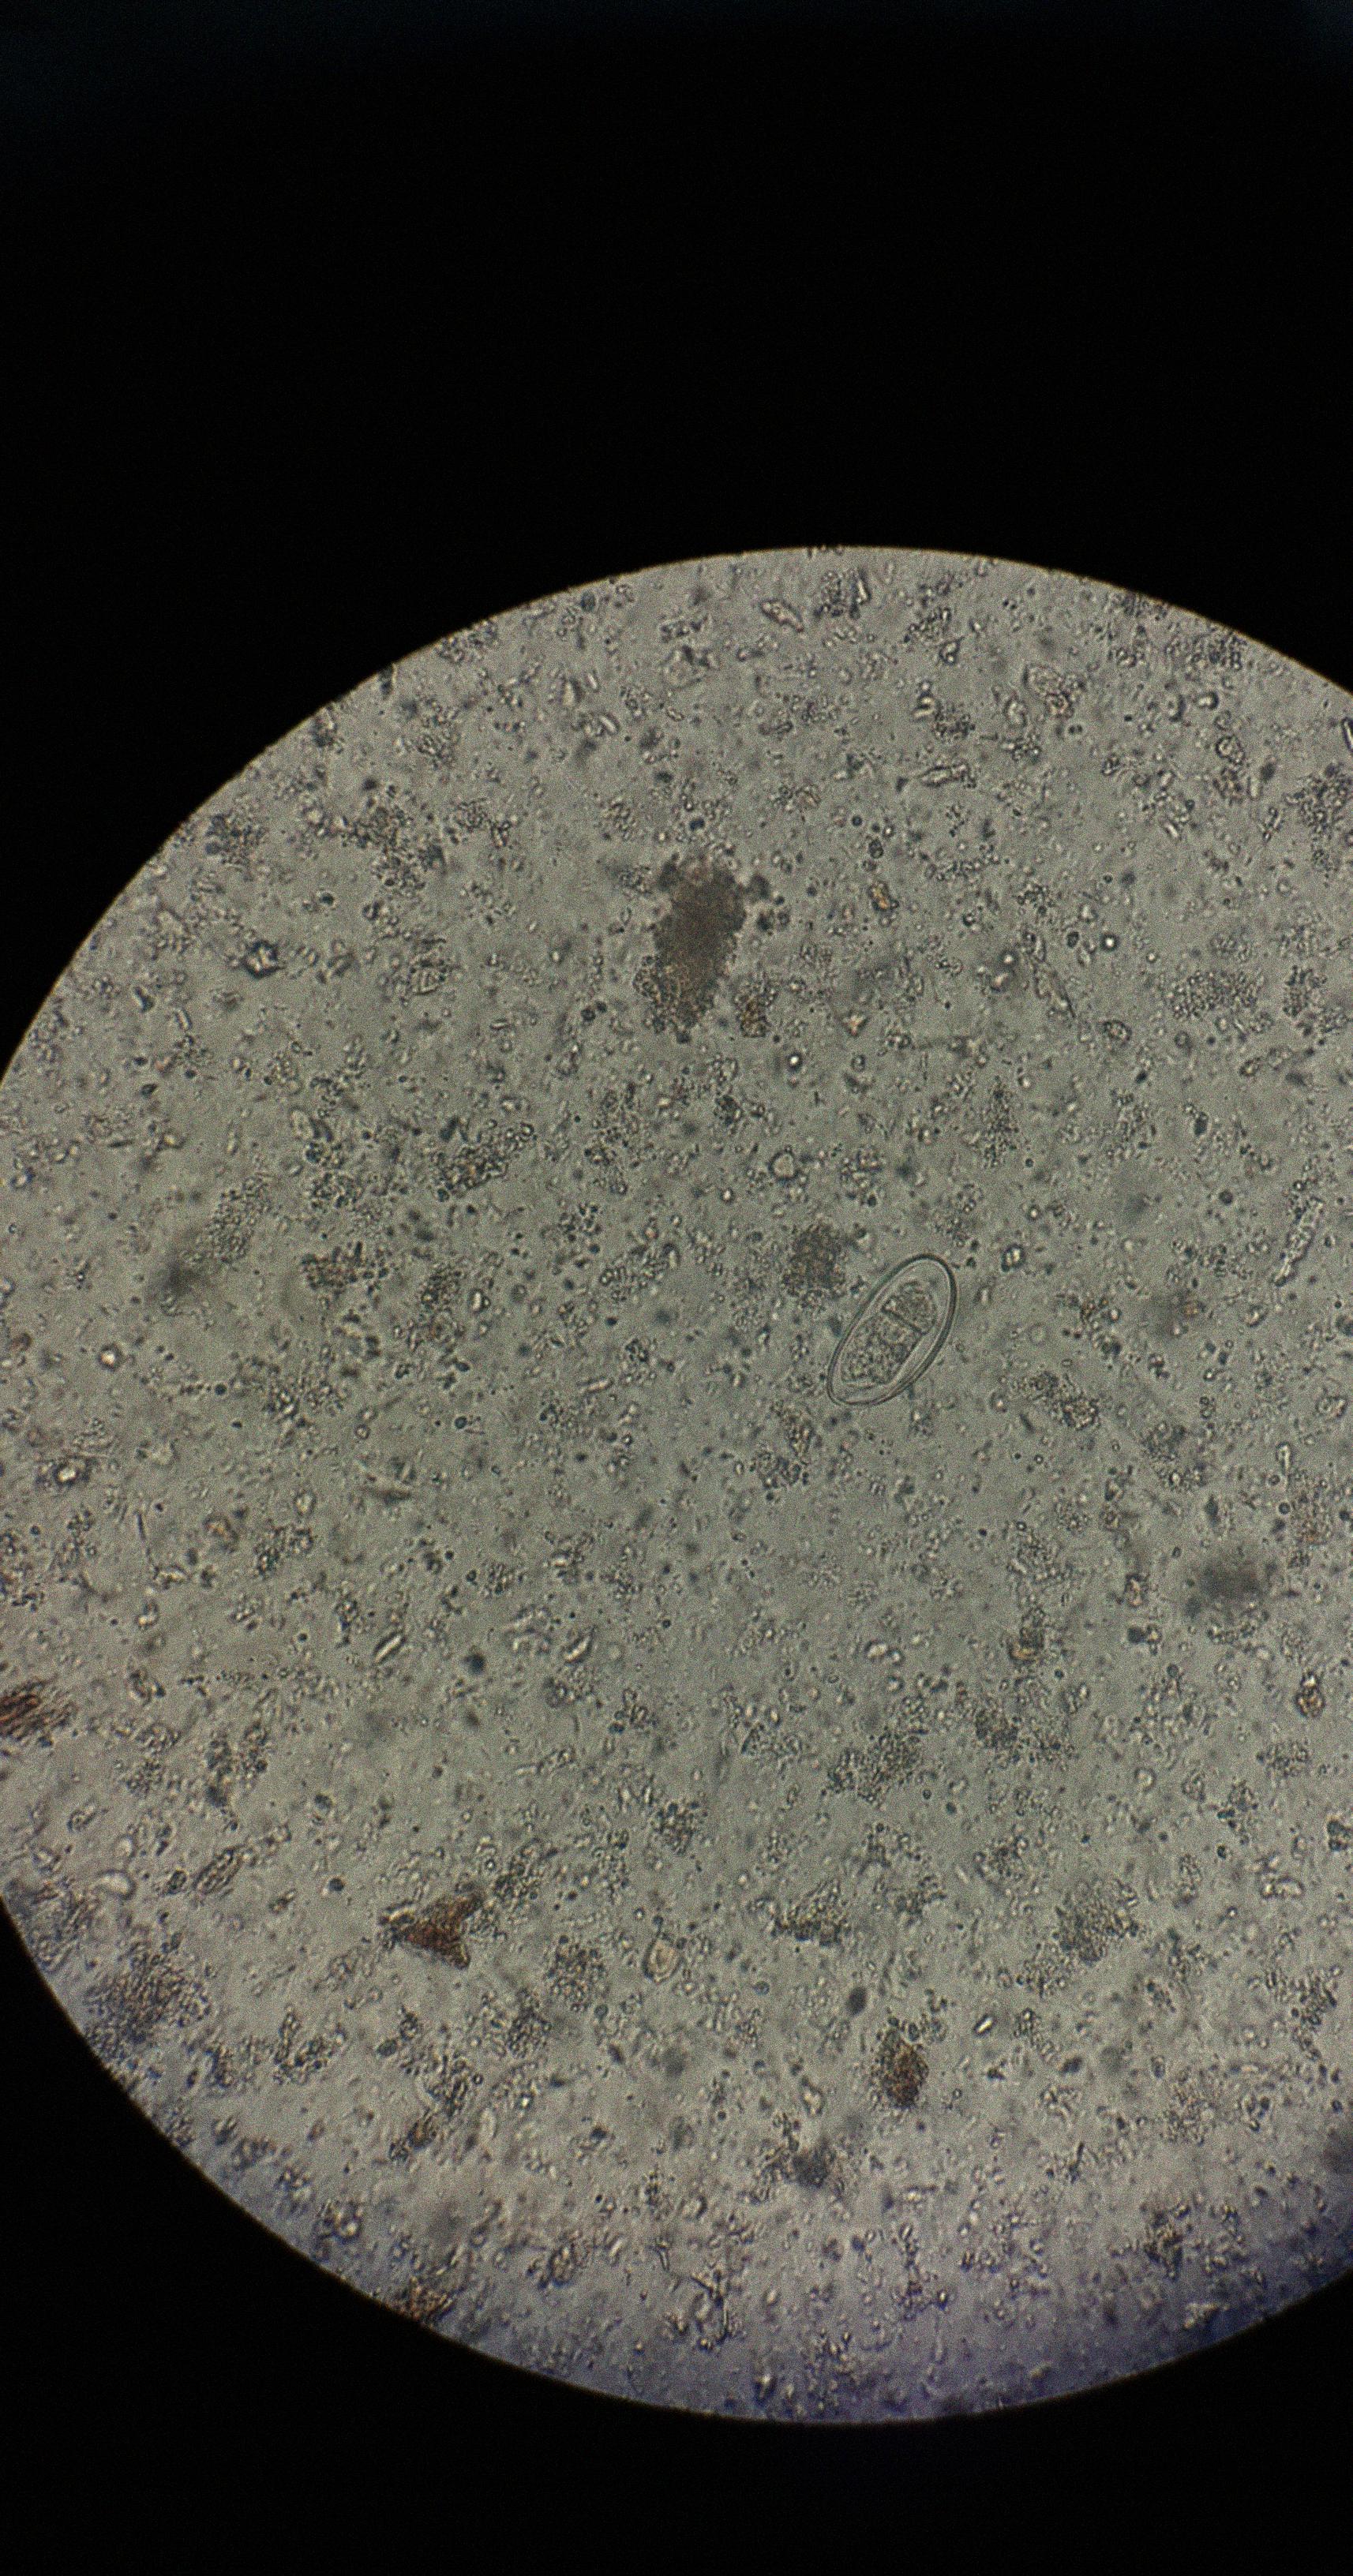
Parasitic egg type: Enterobius vermicularis